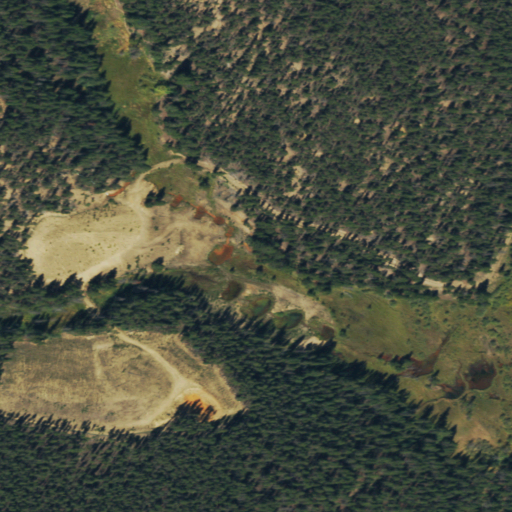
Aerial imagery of valley in Colorado named Sugarloaf Gulch containing evergreen forest, grassland, woody wetlands, herbaceous wetlands, and shrub